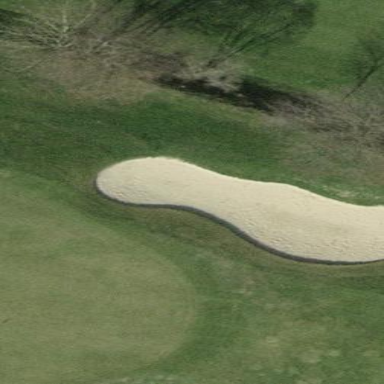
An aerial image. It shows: Bunker on golf course.